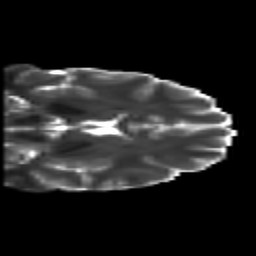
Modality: T2w
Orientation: coronal
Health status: healthy
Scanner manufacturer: siemens
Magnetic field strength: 3 T
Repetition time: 10 s
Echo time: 0.092 s